Field crop: maize
Growth stage: 2
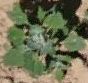
Species: chenopodium